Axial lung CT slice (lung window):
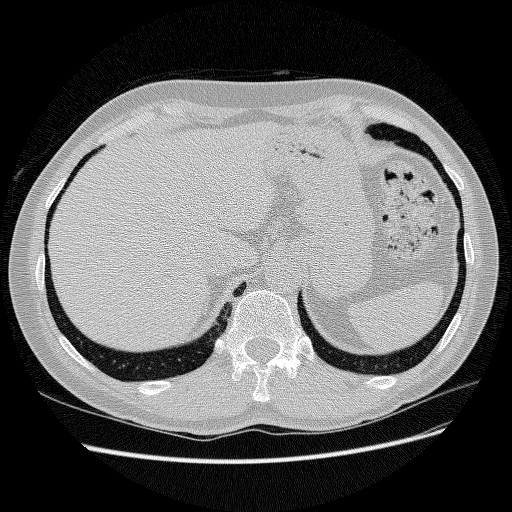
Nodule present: no